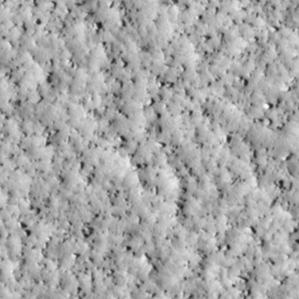
Label: non_frost